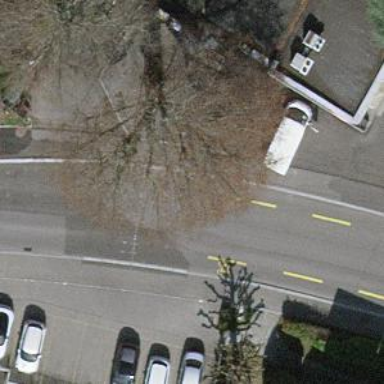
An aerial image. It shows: Tertiary road with trolley wires.